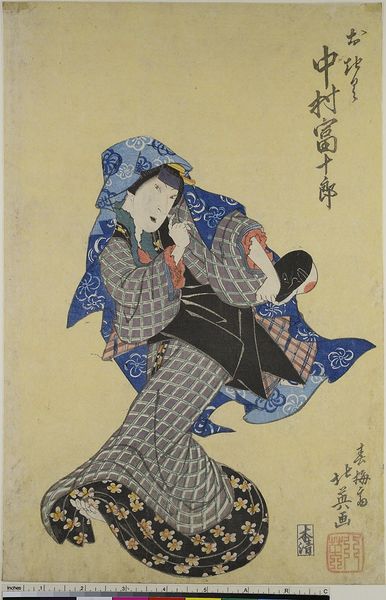
Titel: Der Schauspieler Nakamura Tomijuro II als Okiku
Künstler: Shunbaisai Hokuei
Standort: Hamburg
Institution: Museum für Kunst und Gewerbe Hamburg
Schlagwörter: blau, mann, umhang, weiß, blumen, bunt, frau, hintergrund, kleid, schwarz, karo, muster, tanz, lippen, holzschnitt, japan, schrift, schriftzeichen, umgang, druckgraphik, druckgrafik, buchseite, zeit, lineal, schauspieler, farbholzschnitt, schauspielerin, maßstab, kabuki, edo, reproduktionen, kanji, druckerzeugnisse, theaterkostüm